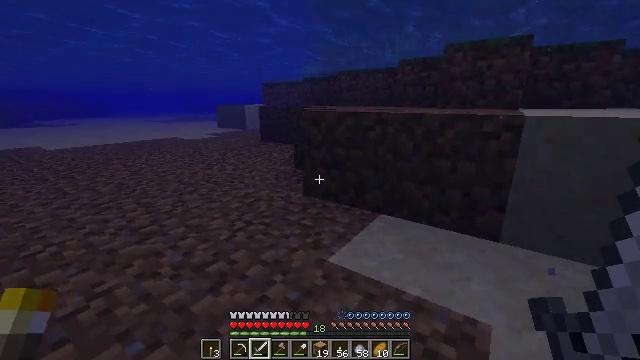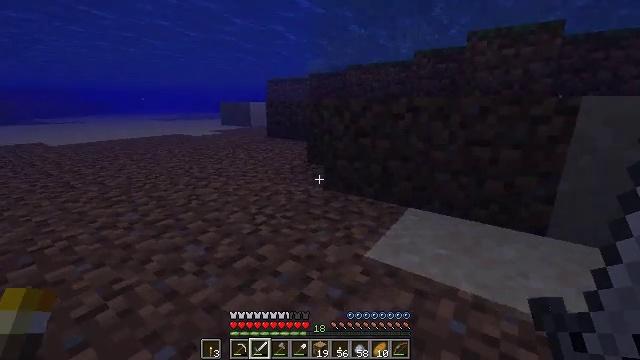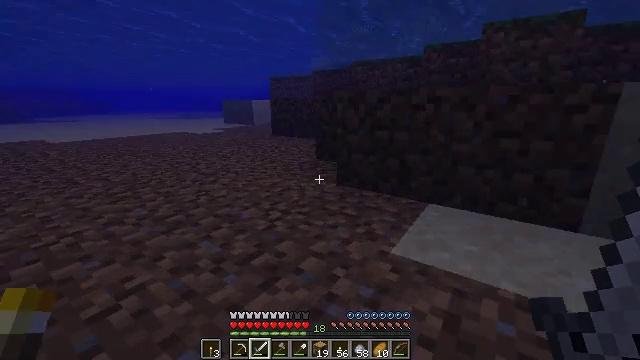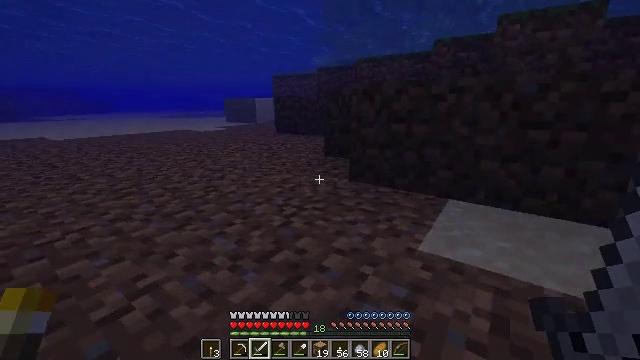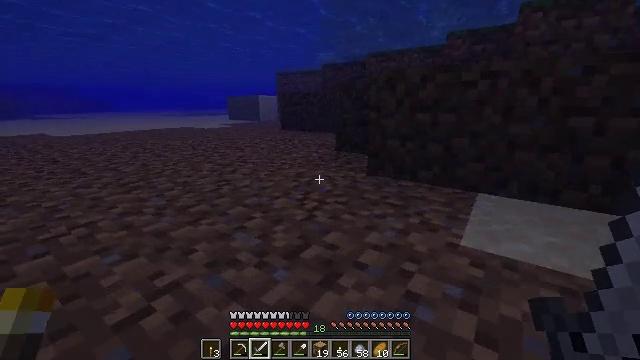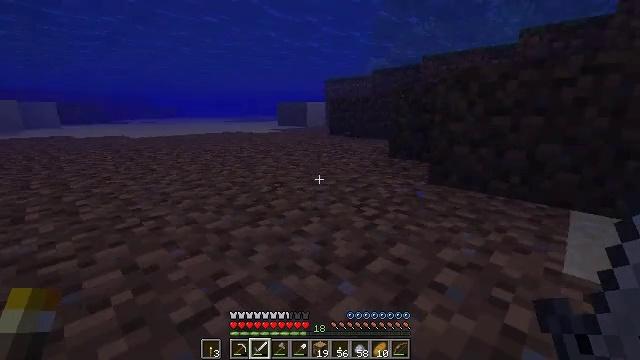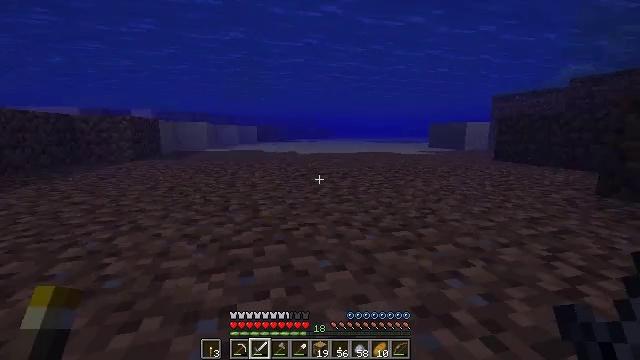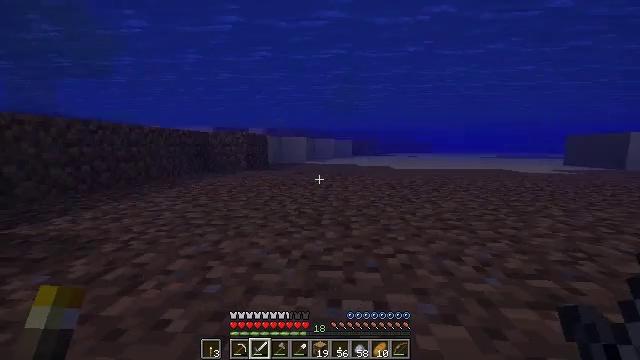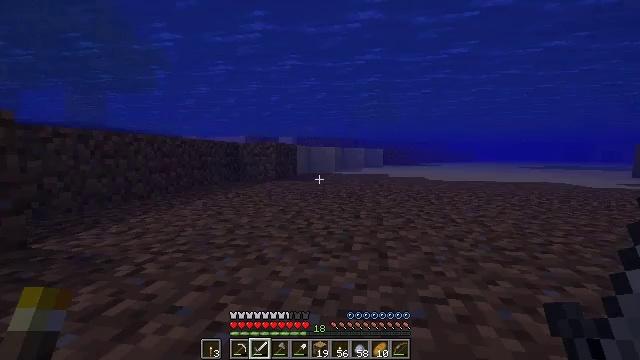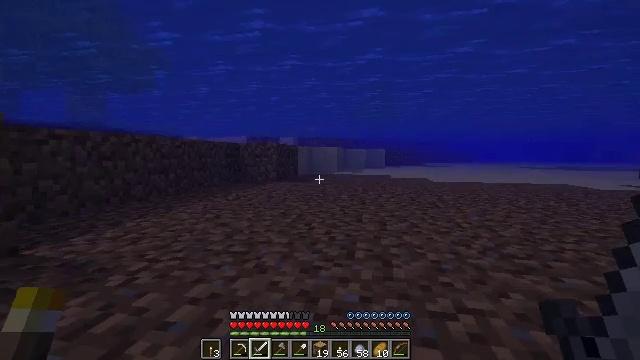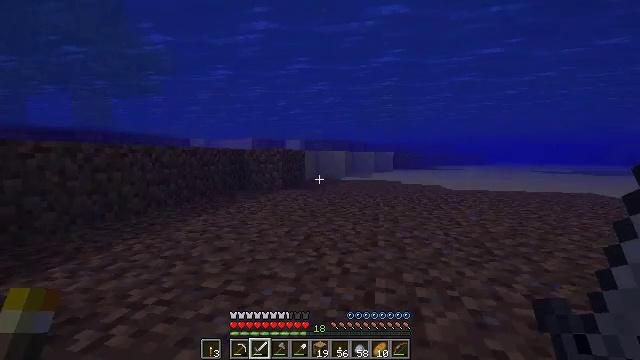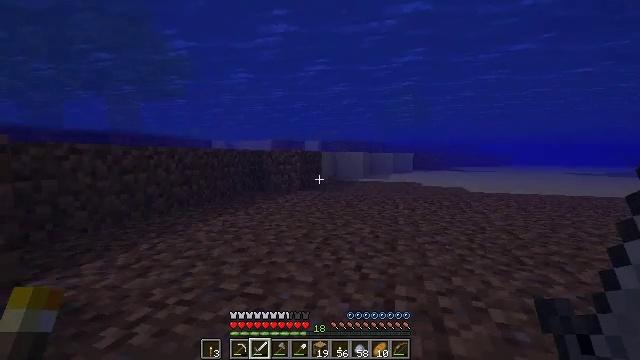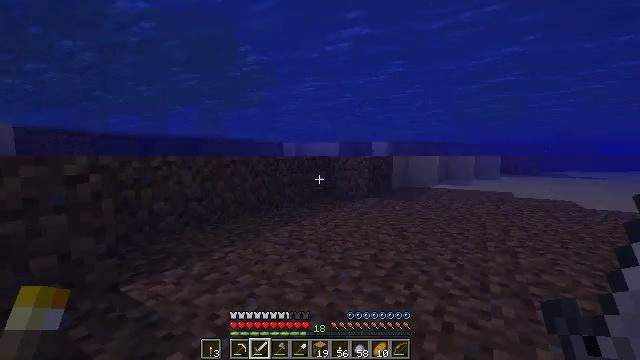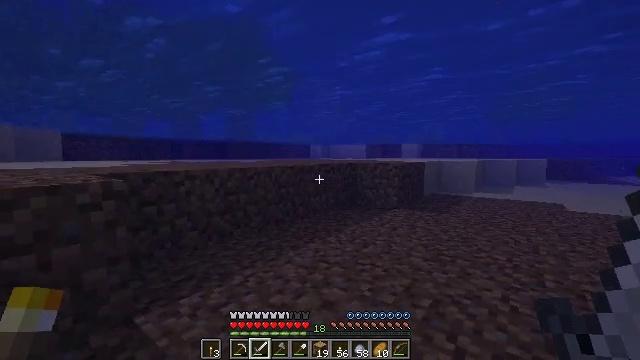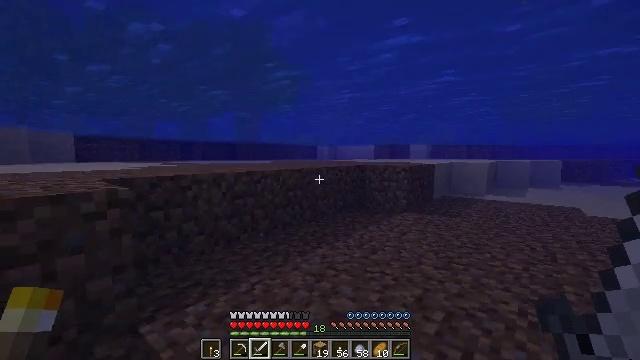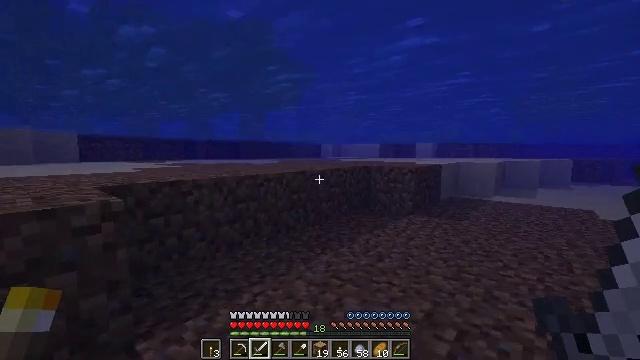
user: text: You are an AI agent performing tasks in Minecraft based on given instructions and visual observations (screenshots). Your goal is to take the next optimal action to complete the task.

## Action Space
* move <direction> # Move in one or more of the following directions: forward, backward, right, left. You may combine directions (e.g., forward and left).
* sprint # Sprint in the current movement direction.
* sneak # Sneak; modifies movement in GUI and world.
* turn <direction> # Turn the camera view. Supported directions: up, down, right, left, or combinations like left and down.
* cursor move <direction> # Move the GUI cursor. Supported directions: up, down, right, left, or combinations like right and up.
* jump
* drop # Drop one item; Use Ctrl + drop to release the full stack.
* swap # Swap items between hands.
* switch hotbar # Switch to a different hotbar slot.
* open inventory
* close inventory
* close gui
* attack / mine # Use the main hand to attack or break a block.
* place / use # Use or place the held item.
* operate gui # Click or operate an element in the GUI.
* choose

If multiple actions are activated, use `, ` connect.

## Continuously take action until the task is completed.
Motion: motion action
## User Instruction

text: Break the clay block to collect it.
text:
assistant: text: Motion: move forward and move left
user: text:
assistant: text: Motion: move forward and move left
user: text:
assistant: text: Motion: move forward and move left
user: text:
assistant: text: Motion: move forward and move left
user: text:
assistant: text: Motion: move forward and move left, turn left and up, jump
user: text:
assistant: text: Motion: move forward and move left, turn left and up, jump
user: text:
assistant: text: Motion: move forward and move left, turn left and up, jump
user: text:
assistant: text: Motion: move forward and move left, turn left and up, jump
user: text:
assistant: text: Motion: move forward and move left, jump
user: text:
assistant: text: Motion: move forward and move left, turn left, jump
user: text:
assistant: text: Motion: move forward and move left, turn left, jump
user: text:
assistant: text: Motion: move forward and move left, turn left, jump
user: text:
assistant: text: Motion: move forward and move left, turn left, jump
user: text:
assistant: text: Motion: move forward and move left, turn left, jump
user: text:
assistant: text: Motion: move forward
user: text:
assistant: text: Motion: move forward, turn left
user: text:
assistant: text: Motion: move forward, turn left
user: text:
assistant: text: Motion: move forward
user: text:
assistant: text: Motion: move forward, jump
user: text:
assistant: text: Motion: move forward, jump
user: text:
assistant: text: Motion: move forward, jump
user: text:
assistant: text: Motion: move forward, turn left
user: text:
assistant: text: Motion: move forward, turn left
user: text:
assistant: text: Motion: move forward, turn left
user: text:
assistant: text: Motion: move forward, turn left
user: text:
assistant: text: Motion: move forward
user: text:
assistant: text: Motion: move forward
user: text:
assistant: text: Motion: move forward
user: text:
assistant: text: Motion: move forward, turn down, jump
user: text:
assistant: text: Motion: move forward, turn right and down, jump